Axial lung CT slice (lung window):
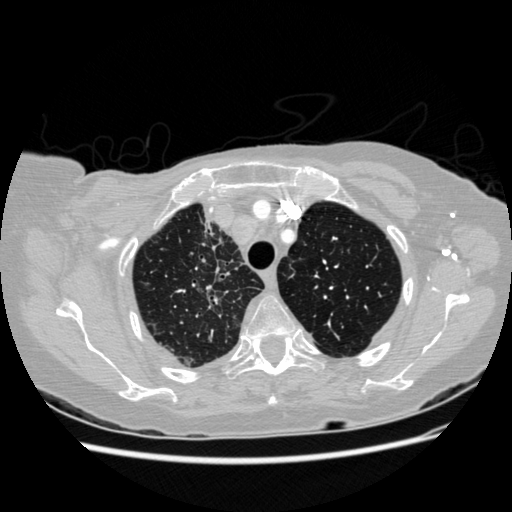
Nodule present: no